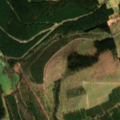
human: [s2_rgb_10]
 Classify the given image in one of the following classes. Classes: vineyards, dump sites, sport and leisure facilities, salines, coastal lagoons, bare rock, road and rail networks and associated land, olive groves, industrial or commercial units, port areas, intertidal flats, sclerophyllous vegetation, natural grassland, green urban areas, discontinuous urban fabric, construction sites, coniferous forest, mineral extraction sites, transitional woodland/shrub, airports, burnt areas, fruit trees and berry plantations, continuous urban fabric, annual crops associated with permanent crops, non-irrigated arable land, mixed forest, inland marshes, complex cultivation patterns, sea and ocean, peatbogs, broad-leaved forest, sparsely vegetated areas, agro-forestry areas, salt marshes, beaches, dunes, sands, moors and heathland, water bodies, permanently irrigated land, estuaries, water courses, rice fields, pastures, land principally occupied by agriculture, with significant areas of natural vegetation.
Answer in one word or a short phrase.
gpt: coniferous forest, mixed forest, transitional woodland/shrub